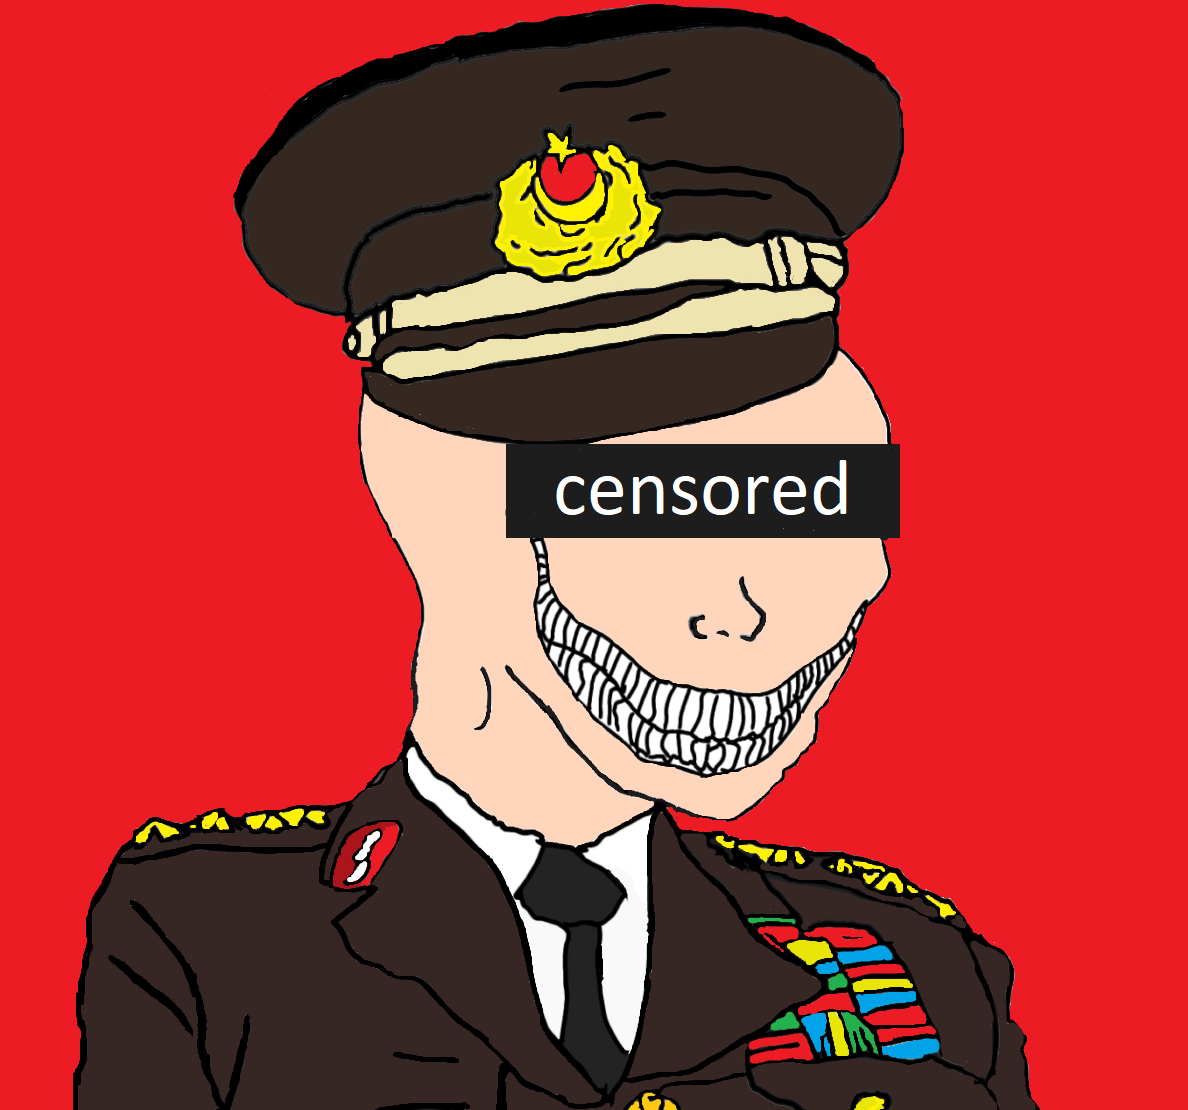
Label: 5_Oomer